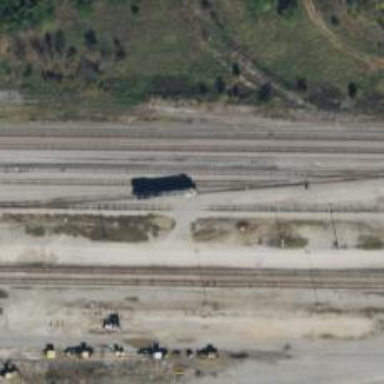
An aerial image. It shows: Rail spur service.